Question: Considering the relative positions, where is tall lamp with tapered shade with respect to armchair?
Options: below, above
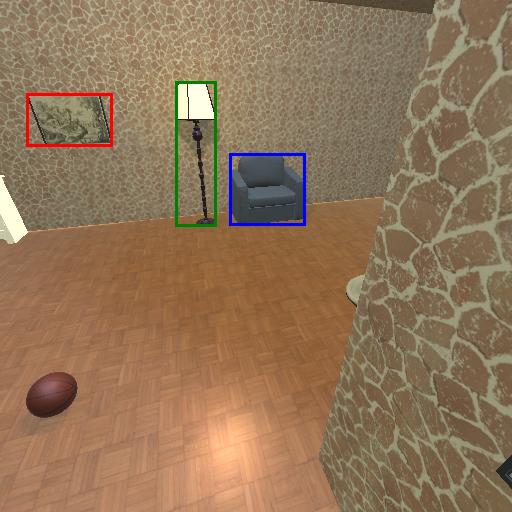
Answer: below